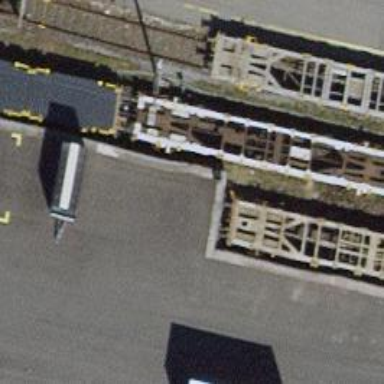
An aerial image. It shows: Railway siding with rails.